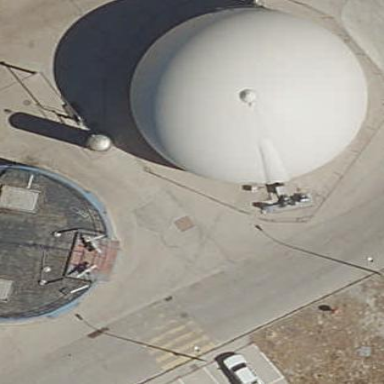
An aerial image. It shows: Gasometer inside building.